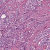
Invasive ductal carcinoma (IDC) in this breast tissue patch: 1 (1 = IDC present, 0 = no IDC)